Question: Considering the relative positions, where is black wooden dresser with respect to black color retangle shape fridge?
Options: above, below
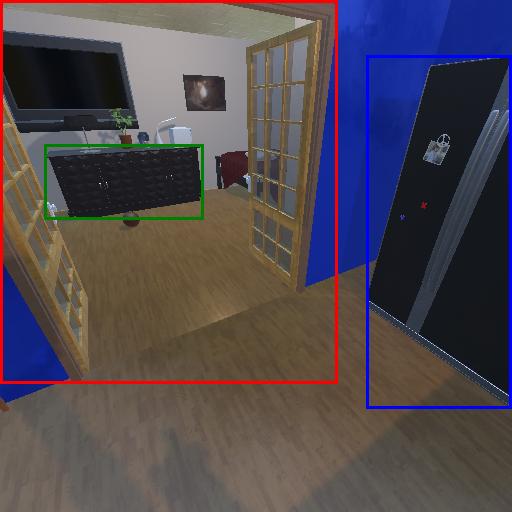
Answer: above